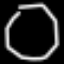
Label: octagon